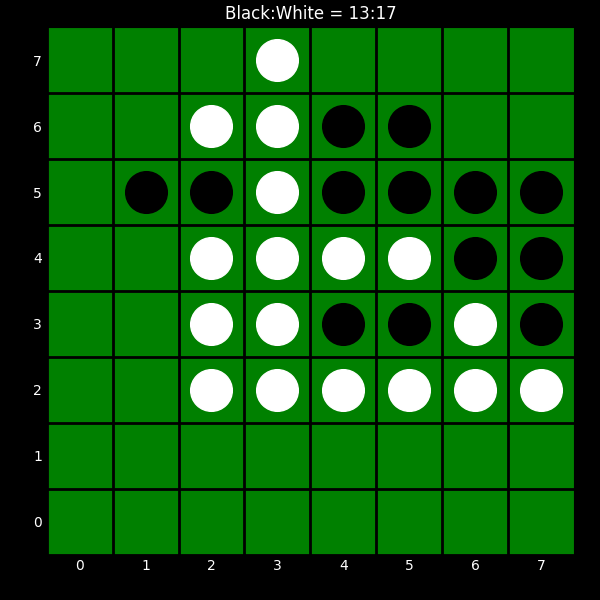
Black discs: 13
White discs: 17